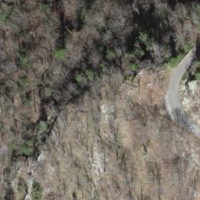
EUNIS habitat code: 41
Species observed at this site:
Melittis melissophyllum